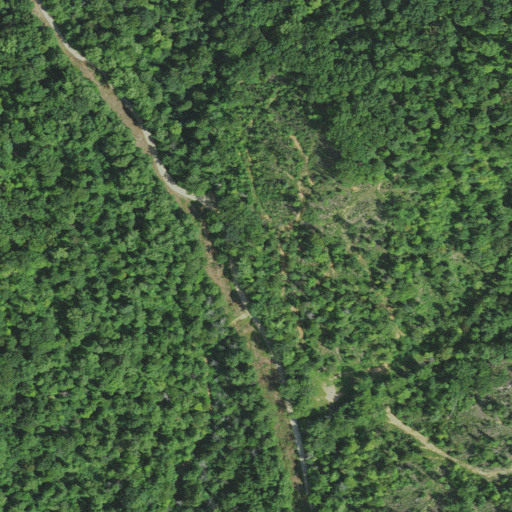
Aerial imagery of gap in Virginia named Thoroughfare Gap containing deciduous forest, open development, grassland, and mixed forest